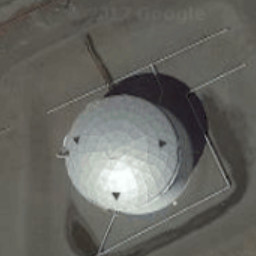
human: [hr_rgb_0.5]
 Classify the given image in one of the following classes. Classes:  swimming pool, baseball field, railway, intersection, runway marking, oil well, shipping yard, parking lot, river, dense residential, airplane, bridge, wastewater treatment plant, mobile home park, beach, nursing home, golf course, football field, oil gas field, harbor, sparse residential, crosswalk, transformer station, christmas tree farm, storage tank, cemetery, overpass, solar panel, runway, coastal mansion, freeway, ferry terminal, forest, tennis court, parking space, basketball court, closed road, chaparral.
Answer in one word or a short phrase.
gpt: storage tank